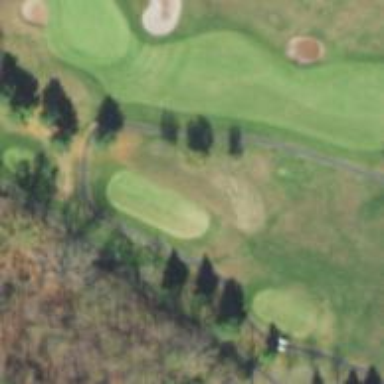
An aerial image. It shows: Golf tee.